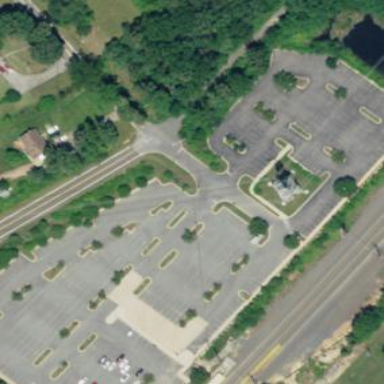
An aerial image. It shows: Park and ride parking facility with surface parking.